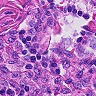
Metastatic tissue present: no